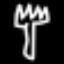
Label: fork